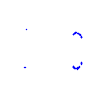
Particle: proton